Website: lowes
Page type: account-selection
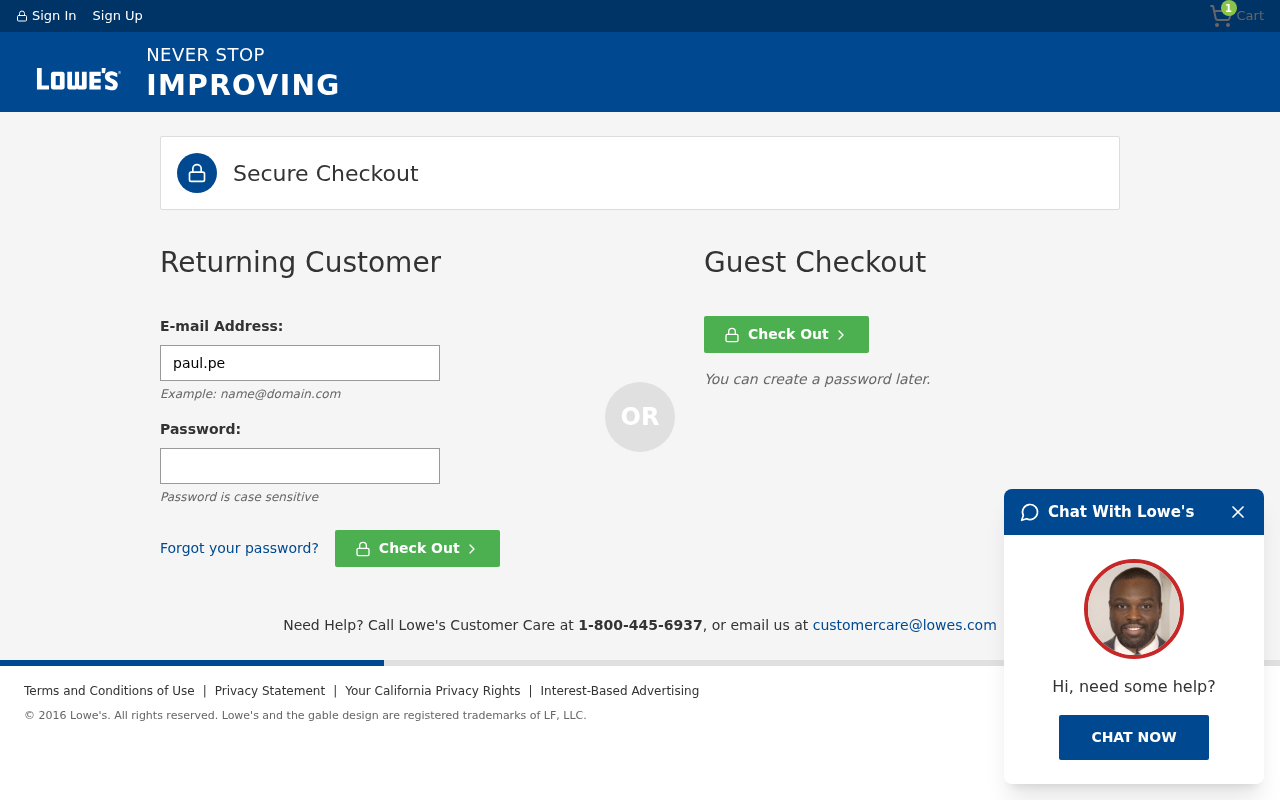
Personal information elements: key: PII_LOGIN_USERNAME
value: paul.perez
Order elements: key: ORDER_NUM_ITEMS
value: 1